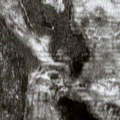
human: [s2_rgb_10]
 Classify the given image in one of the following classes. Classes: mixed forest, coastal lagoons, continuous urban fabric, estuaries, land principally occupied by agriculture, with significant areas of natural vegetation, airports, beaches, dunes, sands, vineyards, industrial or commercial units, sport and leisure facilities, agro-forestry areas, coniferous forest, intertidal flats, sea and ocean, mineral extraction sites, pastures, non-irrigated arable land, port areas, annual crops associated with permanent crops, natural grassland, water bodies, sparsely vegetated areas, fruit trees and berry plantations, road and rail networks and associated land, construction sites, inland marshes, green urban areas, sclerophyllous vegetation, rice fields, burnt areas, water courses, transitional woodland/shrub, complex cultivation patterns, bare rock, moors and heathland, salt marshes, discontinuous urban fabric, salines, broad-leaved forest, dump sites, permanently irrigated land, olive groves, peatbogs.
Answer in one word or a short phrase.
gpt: coniferous forest, transitional woodland/shrub, peatbogs